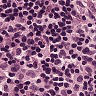
Metastatic tissue present: no